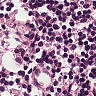
Metastatic tissue present: no